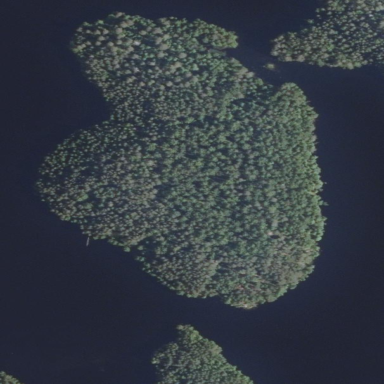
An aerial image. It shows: Islet covered with woodland.